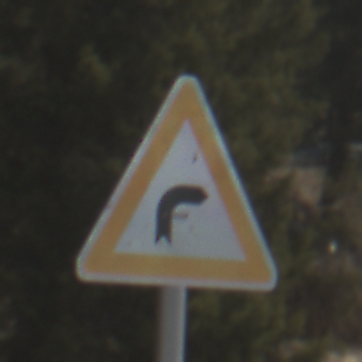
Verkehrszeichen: KurveRechts
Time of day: Midday
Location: Outdoor (Nature)
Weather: PartlyCloudy
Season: NotSpecified
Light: Natural